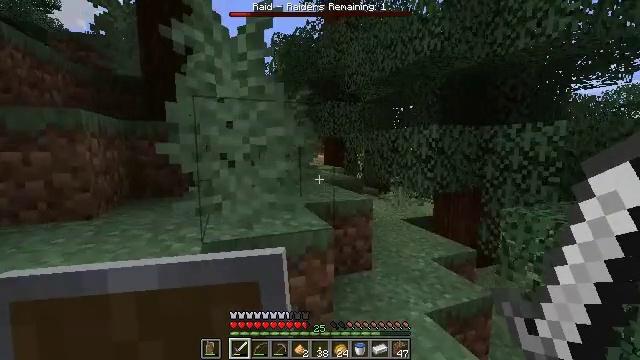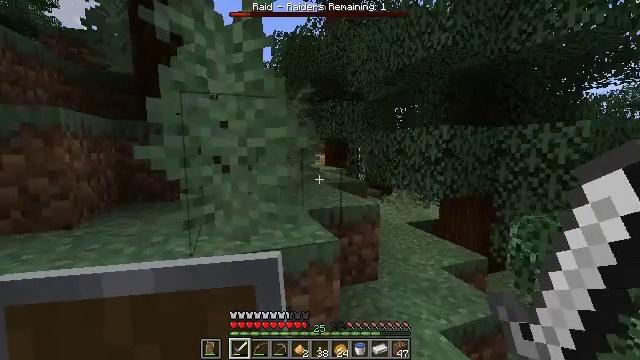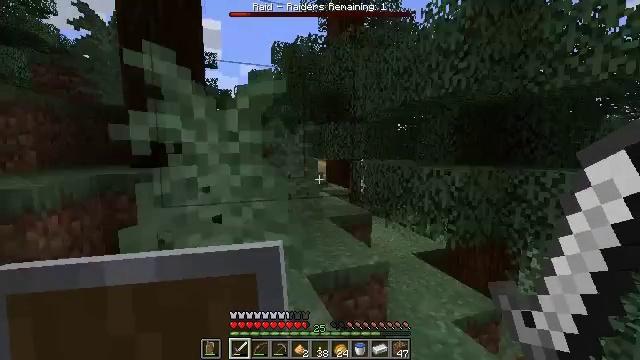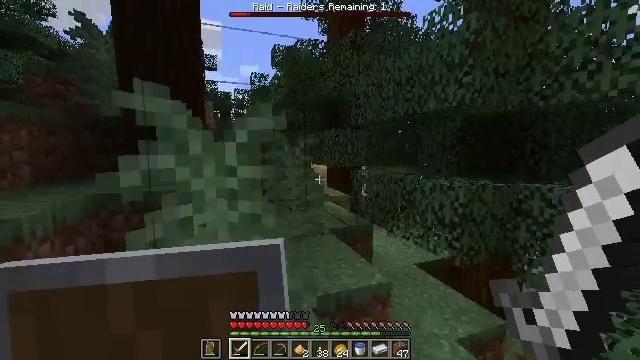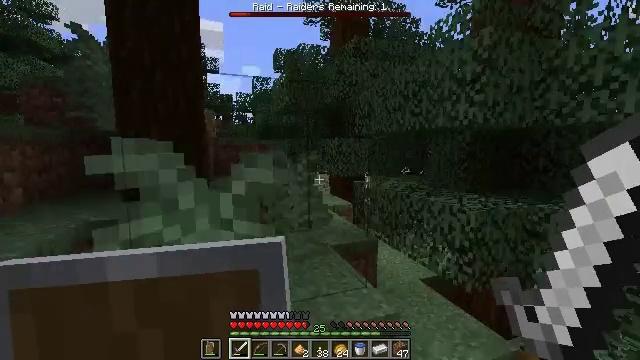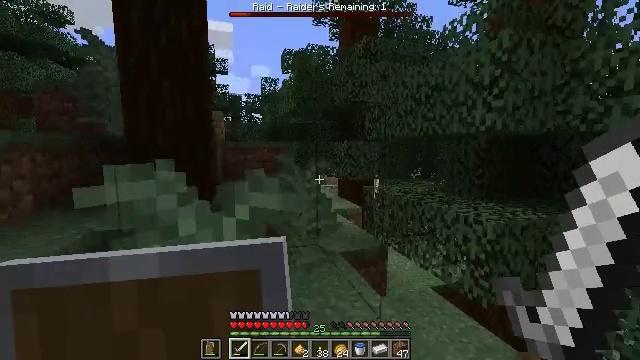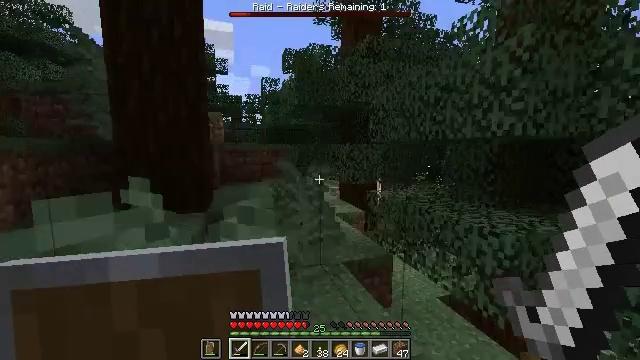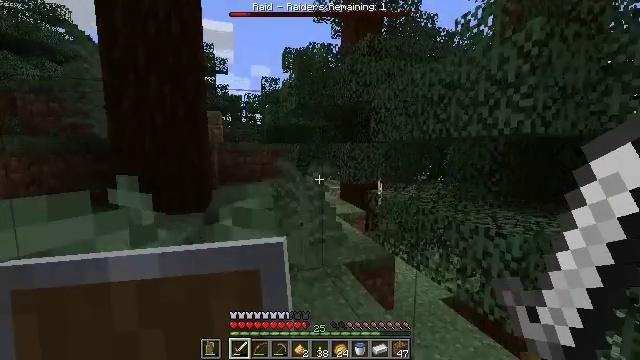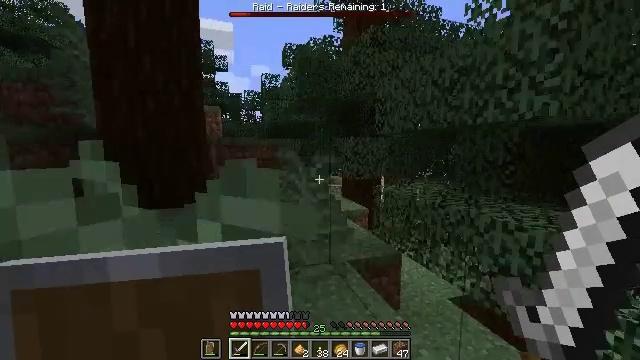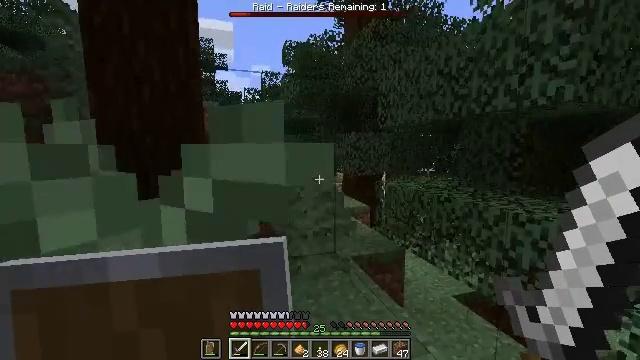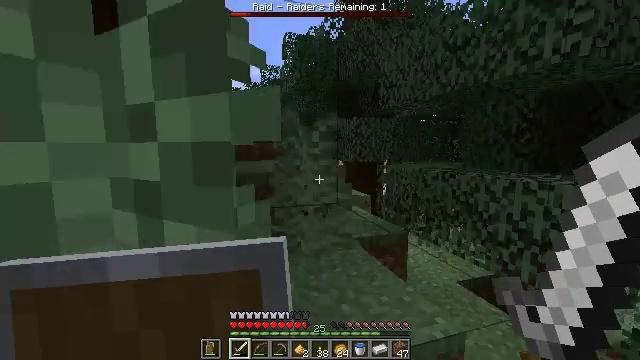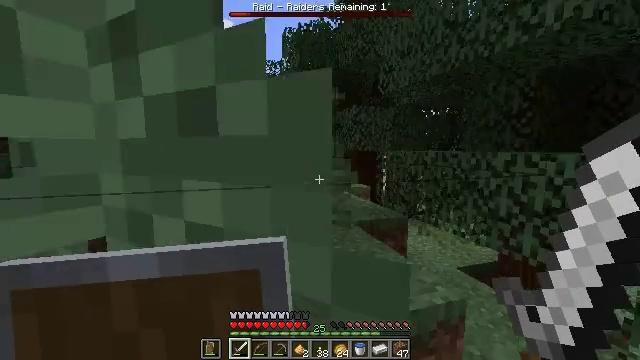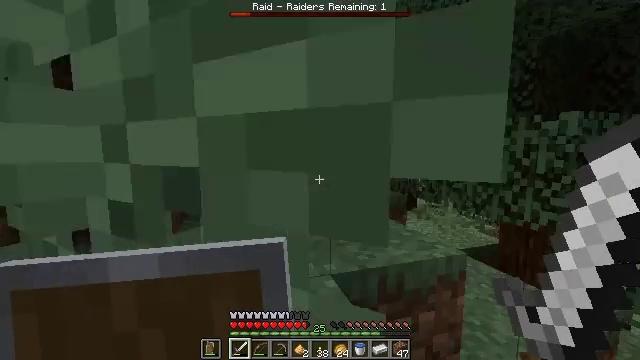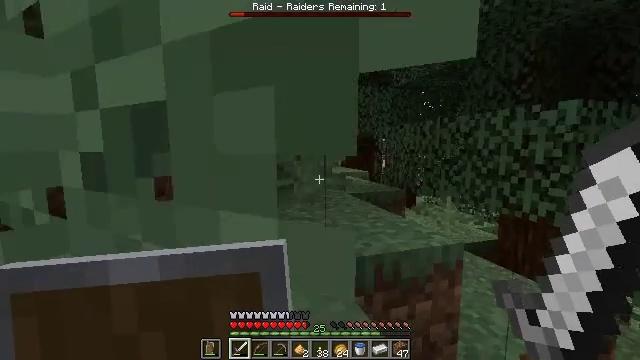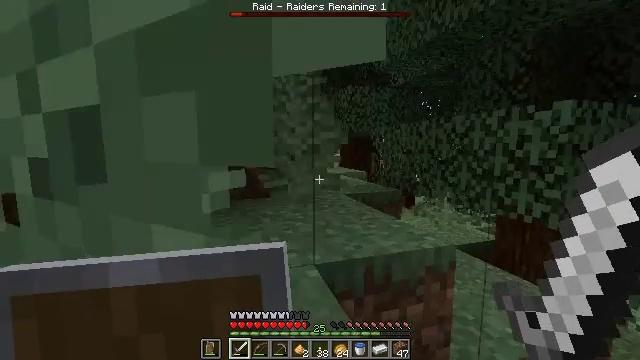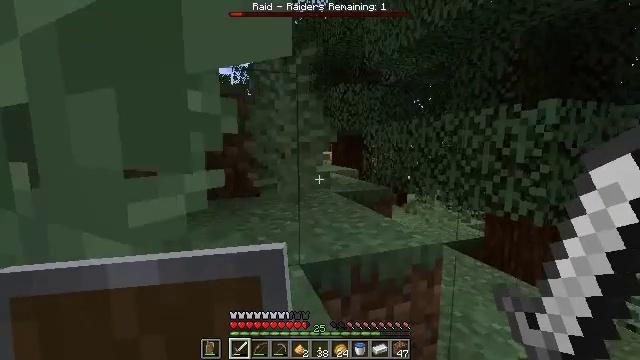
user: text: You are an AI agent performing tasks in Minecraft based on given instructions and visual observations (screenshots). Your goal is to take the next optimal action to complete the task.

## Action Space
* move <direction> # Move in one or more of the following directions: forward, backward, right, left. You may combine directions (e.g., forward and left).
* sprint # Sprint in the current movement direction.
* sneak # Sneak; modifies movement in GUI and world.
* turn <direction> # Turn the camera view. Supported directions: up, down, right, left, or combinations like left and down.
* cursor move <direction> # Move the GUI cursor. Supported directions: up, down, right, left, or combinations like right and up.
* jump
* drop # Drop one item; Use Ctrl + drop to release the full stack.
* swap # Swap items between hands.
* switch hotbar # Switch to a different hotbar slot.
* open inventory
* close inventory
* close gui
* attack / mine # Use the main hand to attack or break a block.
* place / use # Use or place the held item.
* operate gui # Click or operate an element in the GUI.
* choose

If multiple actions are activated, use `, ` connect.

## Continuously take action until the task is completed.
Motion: motion action
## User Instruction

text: Gather spruce leaves to collect foliage.
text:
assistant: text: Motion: move forward, jump
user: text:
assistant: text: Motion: move forward, jump
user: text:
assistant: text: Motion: move forward, jump
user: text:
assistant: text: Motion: move forward, jump
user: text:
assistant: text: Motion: move forward, turn left
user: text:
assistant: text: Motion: move forward and move left
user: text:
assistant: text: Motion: move forward and move left
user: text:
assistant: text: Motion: move forward and move left
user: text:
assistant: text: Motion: move forward
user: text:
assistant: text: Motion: move forward
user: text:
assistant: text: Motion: move forward
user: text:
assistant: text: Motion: move forward
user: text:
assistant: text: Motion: move forward
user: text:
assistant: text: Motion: move forward
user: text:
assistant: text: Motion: move forward, turn right
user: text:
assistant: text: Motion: move forward, turn right
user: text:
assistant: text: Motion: move forward, turn right, jump
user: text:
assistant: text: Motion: move forward, turn left, jump
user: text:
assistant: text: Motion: move forward, turn left
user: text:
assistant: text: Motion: move forward
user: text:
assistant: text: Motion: move forward
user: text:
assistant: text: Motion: move forward
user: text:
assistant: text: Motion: move forward
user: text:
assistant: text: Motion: move forward, turn right
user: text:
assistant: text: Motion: move forward, turn right
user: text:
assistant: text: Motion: move forward, turn right
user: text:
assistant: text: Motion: move forward, turn left
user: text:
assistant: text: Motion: move forward, turn left
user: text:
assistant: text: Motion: move forward
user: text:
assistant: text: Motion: move forward, jump